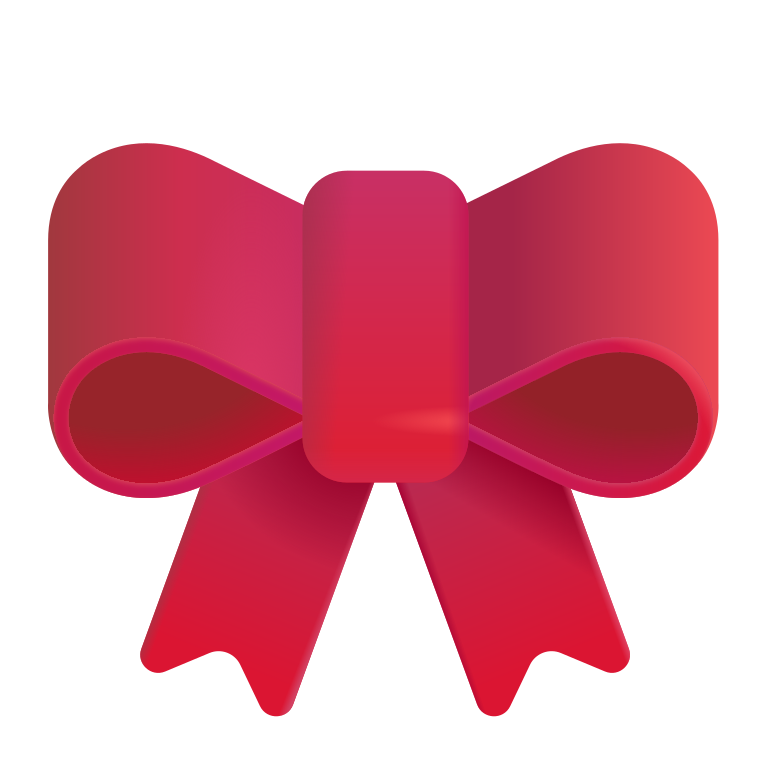
ribbon color